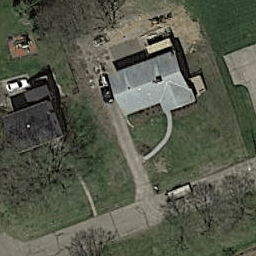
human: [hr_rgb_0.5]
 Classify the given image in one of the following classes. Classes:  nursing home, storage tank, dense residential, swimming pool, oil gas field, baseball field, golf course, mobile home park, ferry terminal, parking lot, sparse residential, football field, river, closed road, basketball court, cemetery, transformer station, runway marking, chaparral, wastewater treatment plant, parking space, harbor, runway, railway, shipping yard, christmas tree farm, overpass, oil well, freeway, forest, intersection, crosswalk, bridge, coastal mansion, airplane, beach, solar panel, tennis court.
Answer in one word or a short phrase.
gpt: sparse residential